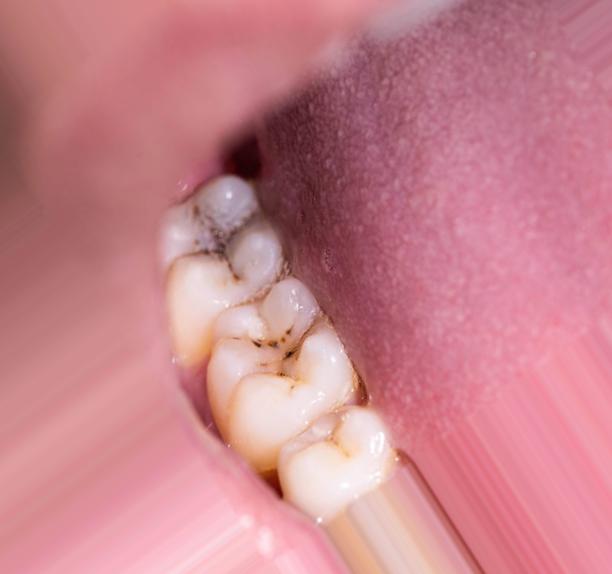
Condition: Caries